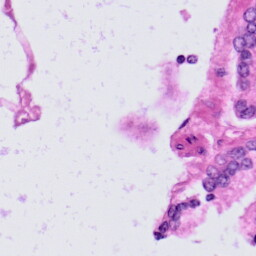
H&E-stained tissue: Prostate